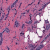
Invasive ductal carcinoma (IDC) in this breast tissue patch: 0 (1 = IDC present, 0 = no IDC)